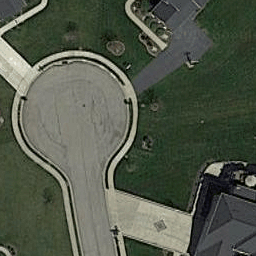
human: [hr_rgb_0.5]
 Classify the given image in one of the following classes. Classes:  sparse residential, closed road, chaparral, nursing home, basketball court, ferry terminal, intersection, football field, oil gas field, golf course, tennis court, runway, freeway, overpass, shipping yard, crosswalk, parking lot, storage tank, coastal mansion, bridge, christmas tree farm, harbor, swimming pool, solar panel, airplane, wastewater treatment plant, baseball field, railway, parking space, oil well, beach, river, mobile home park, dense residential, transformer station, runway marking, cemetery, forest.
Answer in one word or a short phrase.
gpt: closed road